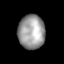
Tissue: lung
Cell type: T cells
Senescence score: 0.1825
Nuclear area (px): 898
Mean DAPI intensity: 153.797